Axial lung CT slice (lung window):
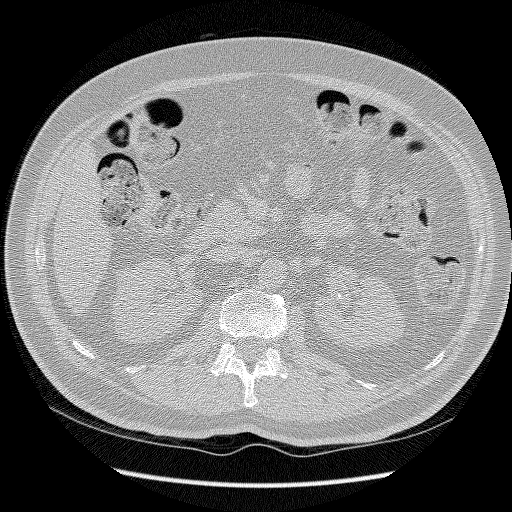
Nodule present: no